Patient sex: F
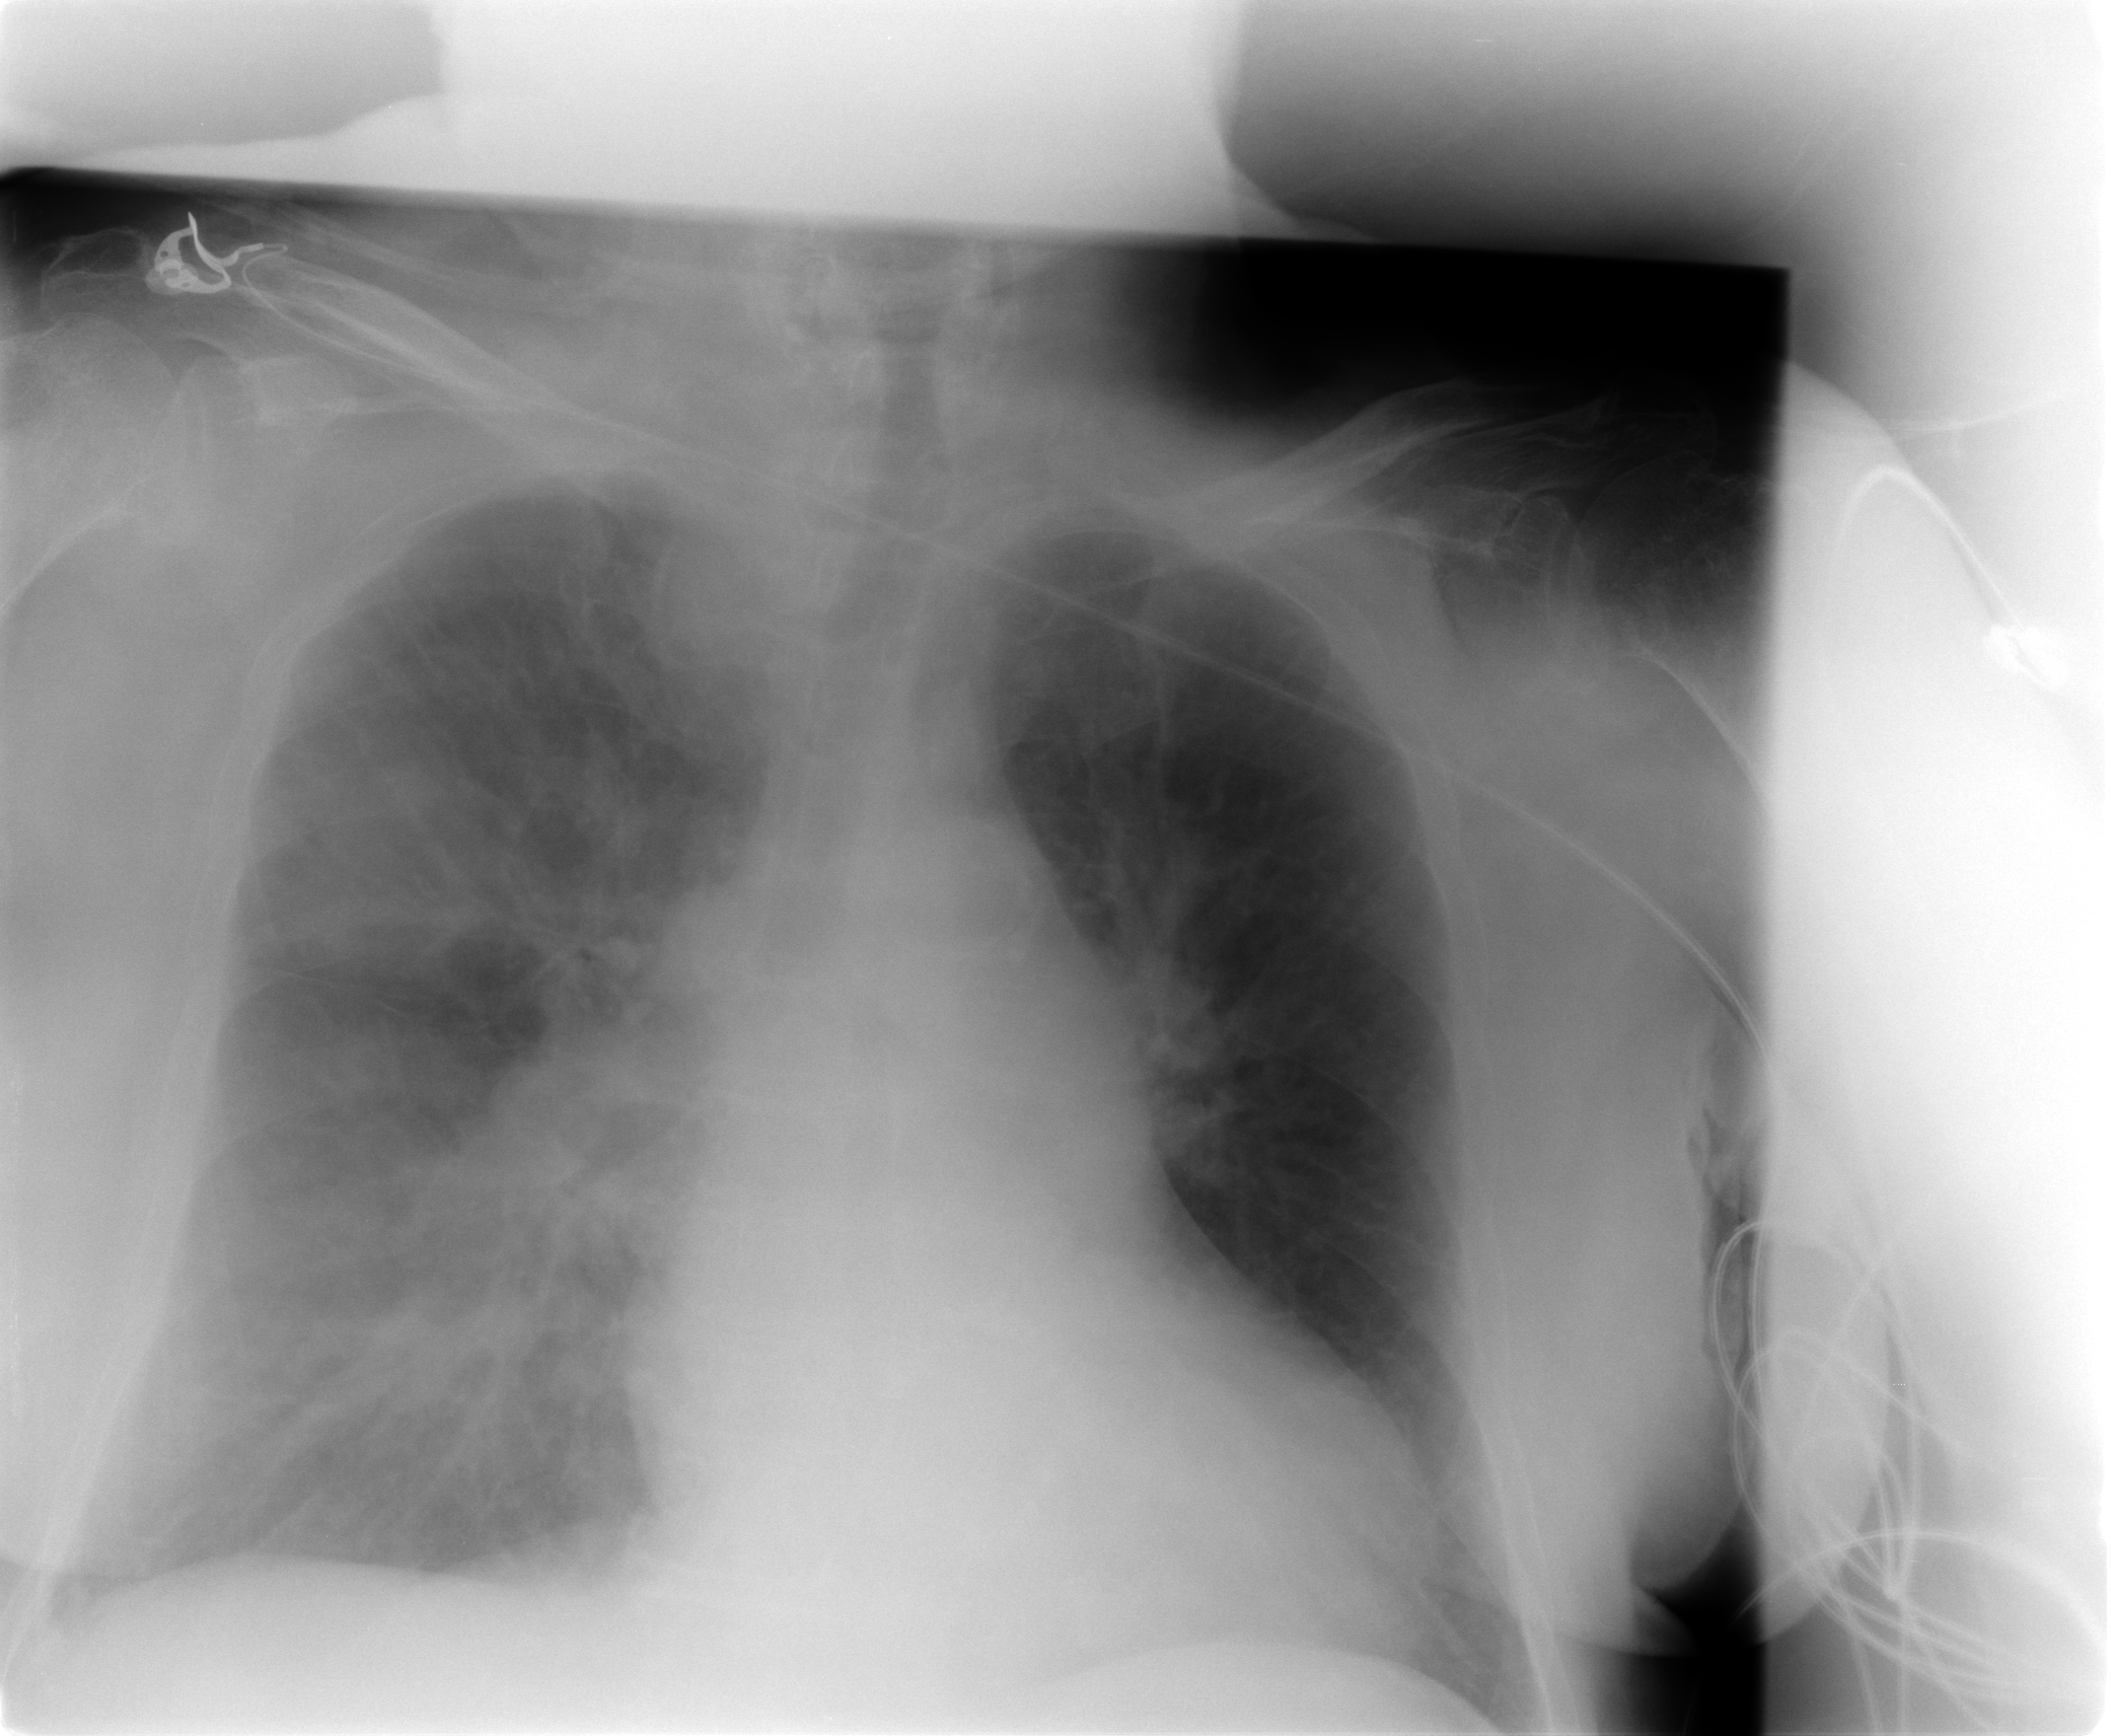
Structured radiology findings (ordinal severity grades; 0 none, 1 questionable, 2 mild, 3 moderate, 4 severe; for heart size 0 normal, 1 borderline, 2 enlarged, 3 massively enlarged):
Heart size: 2
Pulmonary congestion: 3
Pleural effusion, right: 2
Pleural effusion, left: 1
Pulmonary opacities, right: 3
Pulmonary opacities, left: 2
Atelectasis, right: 3
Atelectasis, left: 1